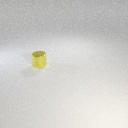
small yellow metal cylinder